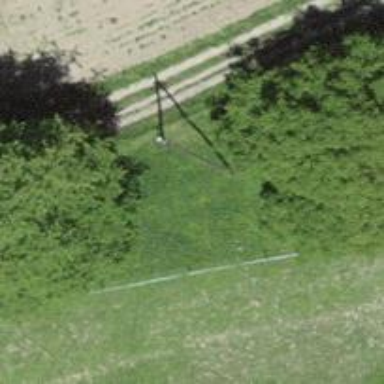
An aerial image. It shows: Power pole.